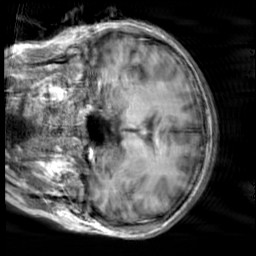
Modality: T1w
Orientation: coronal
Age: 31
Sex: male
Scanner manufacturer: siemens
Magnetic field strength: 3 T
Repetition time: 2.3 s
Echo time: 0.00303 s